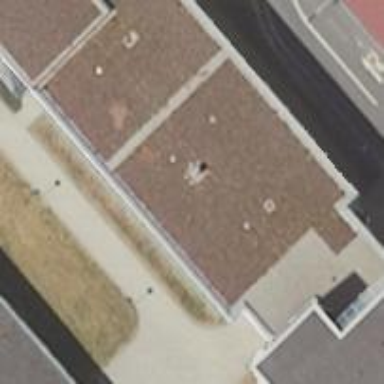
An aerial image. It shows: Hospital building.